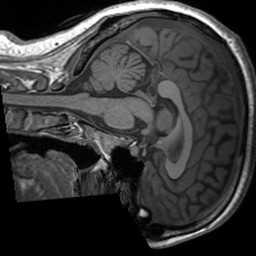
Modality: T1w
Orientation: sagittal
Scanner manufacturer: siemens
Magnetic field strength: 3 T
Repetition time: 1.54 s
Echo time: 0.00234 s